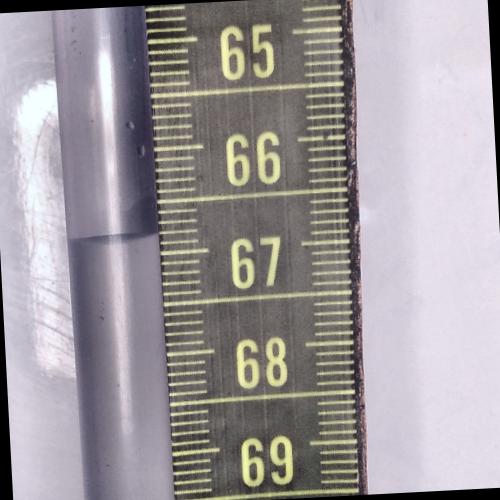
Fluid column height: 66.8 cm